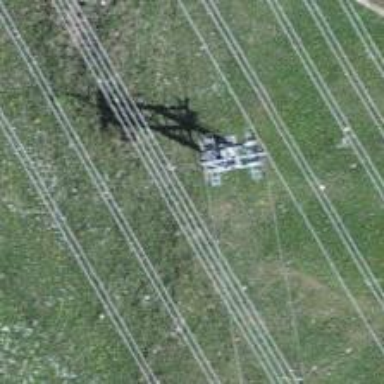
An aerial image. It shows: Pylon used for aerialway.